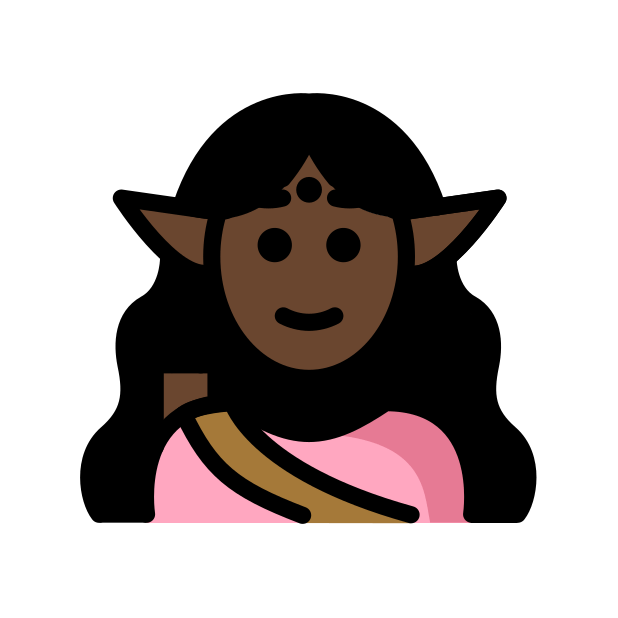
woman elf: dark skin tone